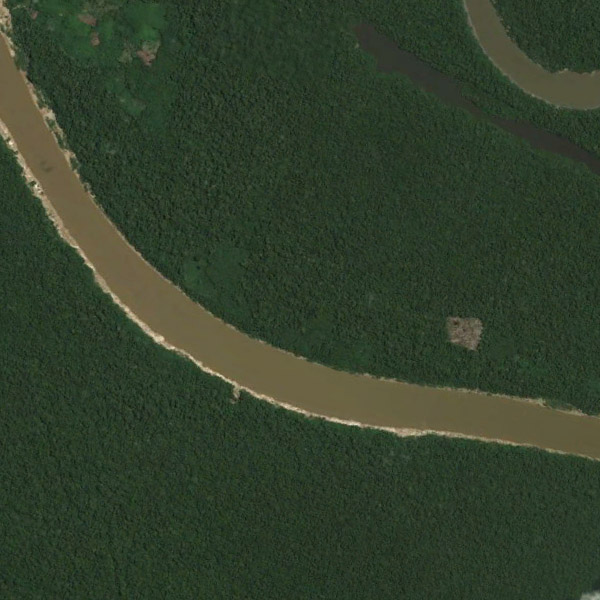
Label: River